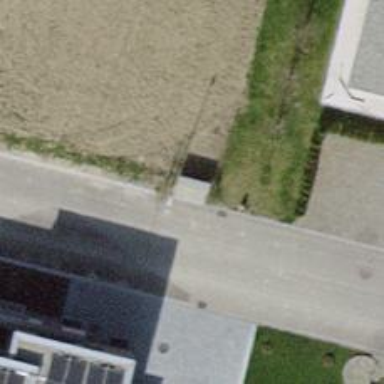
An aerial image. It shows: Power street cabinet.